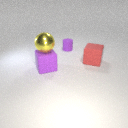
small purple rubber cylinder to the left of large red rubber cube